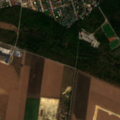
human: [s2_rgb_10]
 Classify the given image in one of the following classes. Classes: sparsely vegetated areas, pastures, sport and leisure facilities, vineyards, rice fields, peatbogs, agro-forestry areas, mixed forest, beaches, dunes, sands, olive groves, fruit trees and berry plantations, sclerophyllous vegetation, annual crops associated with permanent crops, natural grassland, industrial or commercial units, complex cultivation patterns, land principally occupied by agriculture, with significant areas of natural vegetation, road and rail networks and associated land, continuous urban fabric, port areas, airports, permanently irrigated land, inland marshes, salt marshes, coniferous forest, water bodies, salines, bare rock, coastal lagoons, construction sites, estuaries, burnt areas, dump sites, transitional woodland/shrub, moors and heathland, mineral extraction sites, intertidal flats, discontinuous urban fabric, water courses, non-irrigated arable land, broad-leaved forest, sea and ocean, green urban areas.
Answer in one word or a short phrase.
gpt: discontinuous urban fabric, mineral extraction sites, non-irrigated arable land, broad-leaved forest